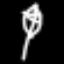
Label: leaf